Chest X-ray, PA view. Patient: 47 years old, sex F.
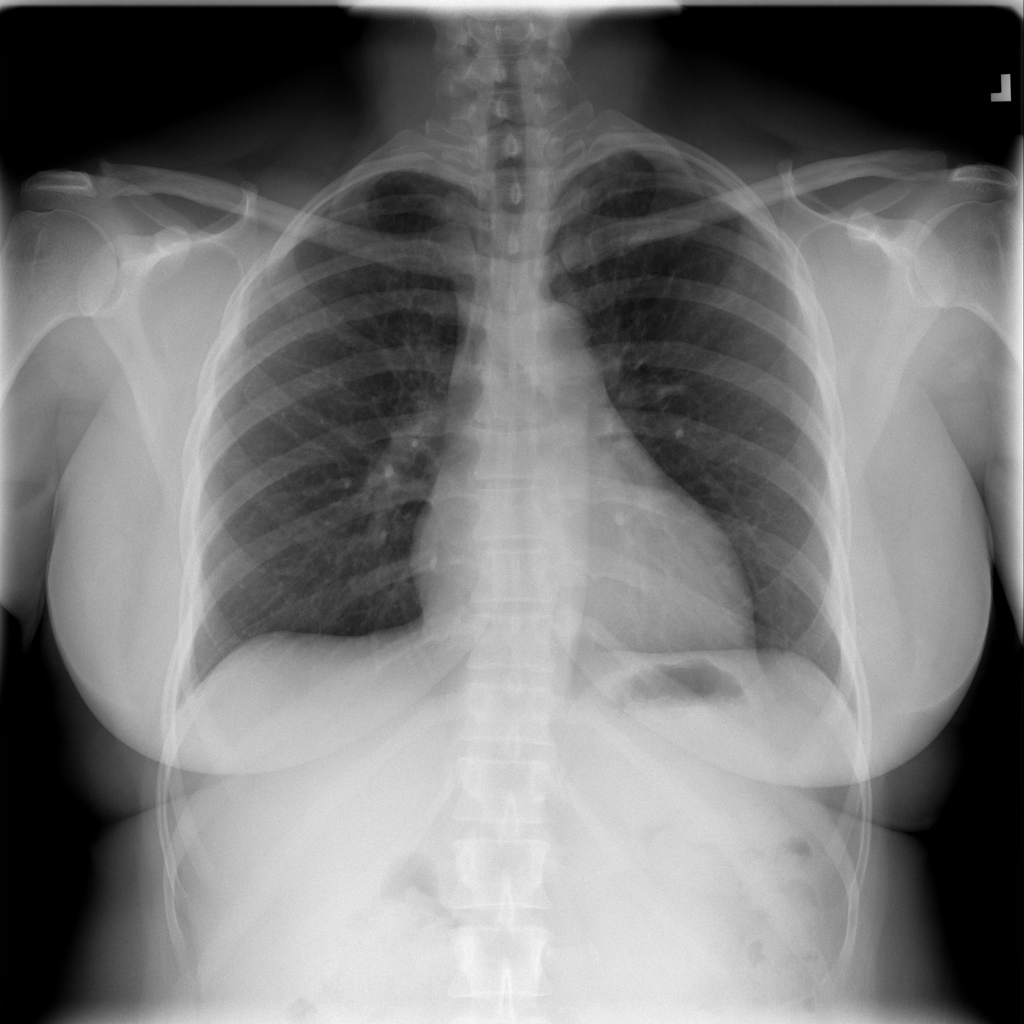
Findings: No Finding